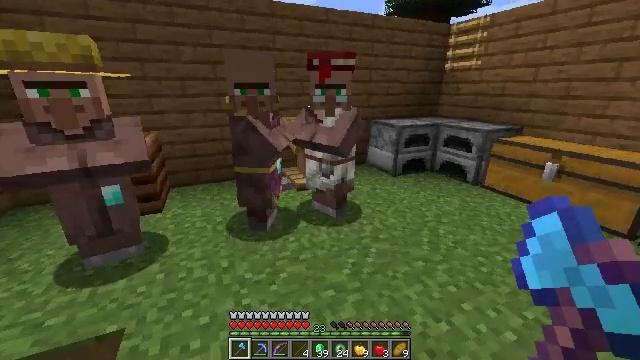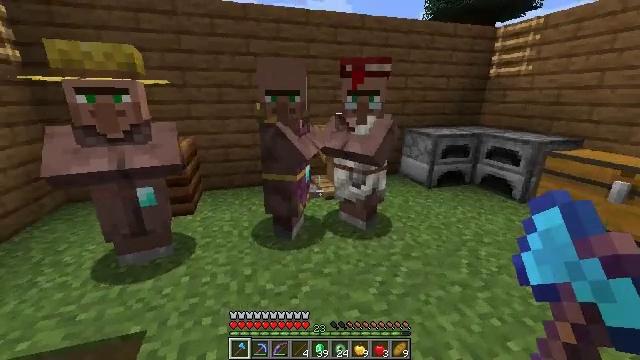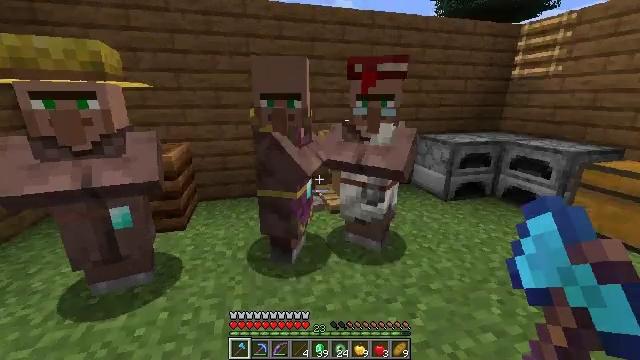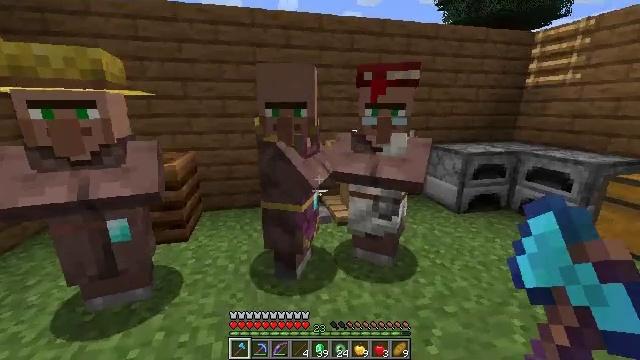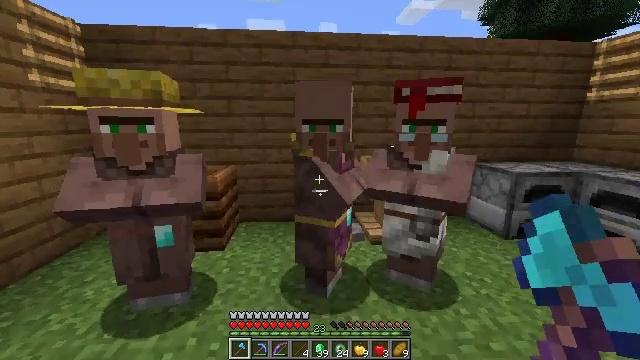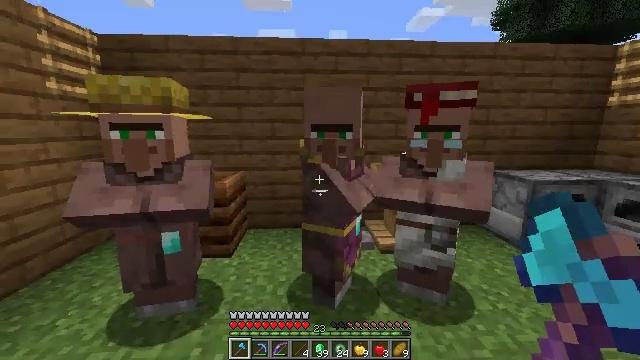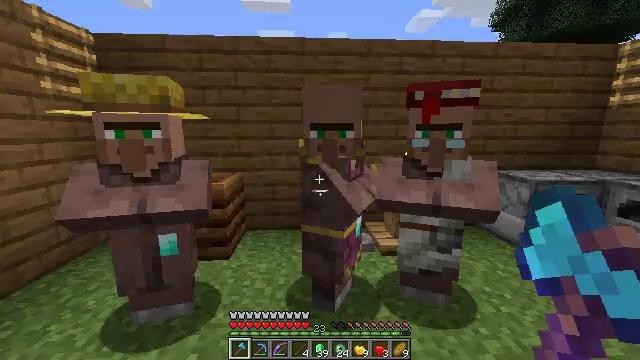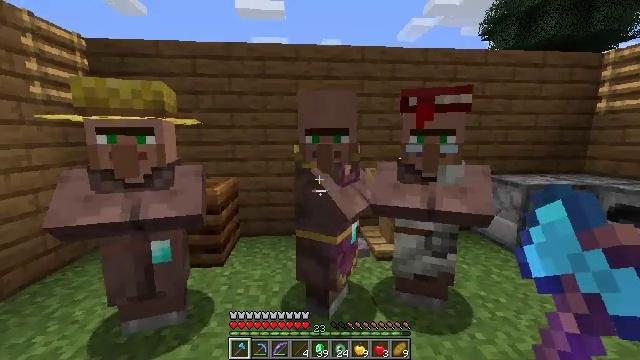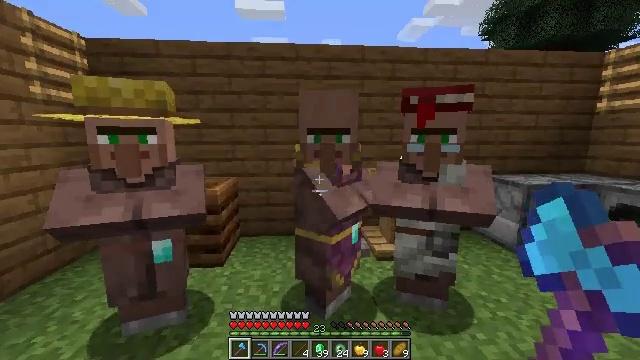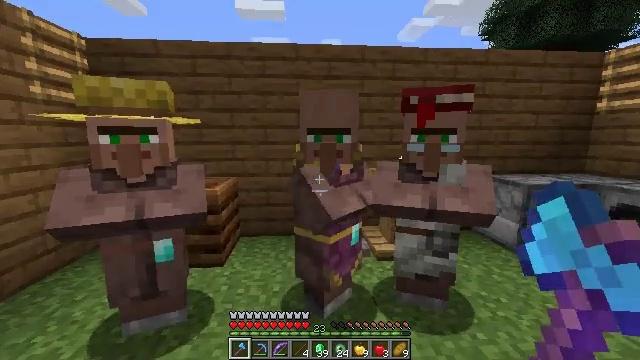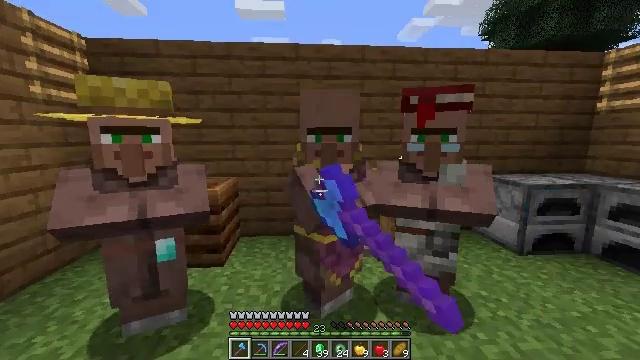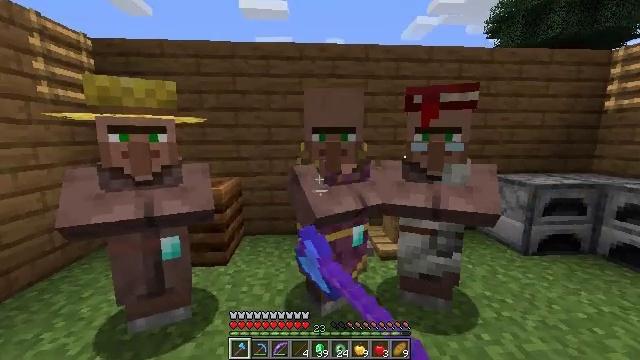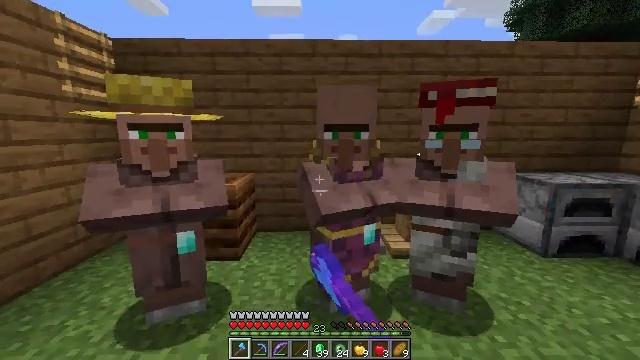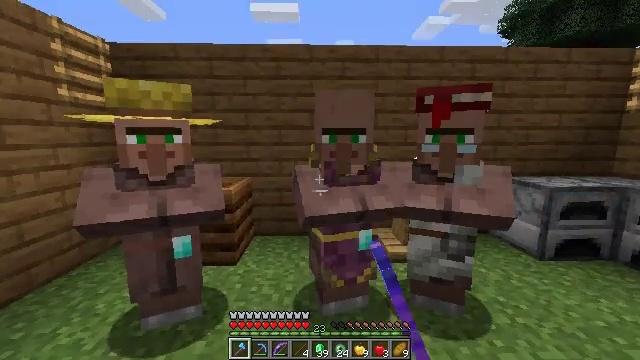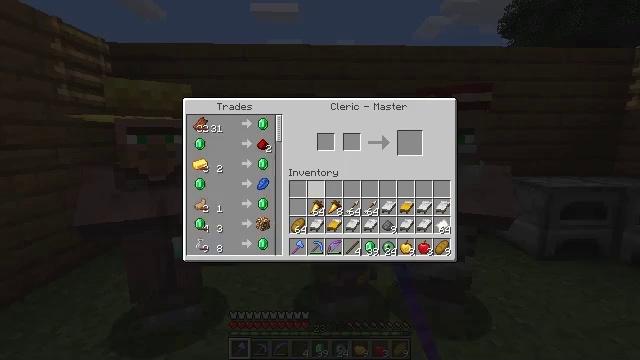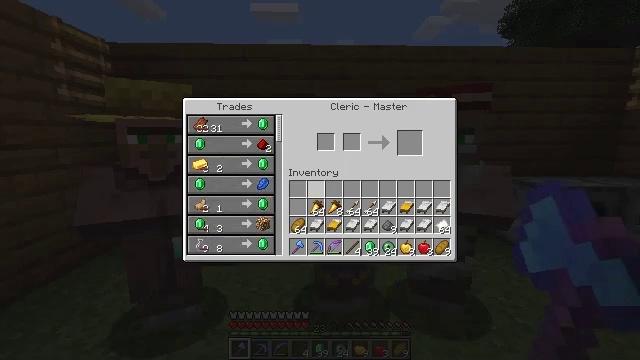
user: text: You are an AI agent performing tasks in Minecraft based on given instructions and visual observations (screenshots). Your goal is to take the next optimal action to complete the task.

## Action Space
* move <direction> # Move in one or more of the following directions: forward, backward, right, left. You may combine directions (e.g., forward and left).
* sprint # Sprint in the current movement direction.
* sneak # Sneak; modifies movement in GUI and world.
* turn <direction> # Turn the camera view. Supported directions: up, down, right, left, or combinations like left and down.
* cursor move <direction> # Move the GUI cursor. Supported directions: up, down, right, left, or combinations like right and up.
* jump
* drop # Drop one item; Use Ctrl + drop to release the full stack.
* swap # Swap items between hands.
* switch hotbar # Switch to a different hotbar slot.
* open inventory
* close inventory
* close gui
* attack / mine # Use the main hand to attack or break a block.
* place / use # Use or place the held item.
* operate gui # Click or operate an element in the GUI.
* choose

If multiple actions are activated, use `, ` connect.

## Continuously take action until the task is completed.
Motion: motion action
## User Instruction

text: Craft an ender pearl.
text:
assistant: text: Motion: move forward, turn left and up
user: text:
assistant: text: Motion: move forward, turn left
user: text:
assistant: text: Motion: turn left and up
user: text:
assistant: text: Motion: turn left and up
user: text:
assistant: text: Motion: turn left and up
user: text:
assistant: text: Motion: no_op
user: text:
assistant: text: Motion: turn right and up
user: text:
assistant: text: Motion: no_op
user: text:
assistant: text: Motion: use / place
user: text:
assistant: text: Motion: use / place
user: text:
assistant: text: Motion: use / place
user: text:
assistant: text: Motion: turn left
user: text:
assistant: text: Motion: no_op
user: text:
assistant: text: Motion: open gui
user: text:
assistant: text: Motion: no_op
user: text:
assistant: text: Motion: no_op
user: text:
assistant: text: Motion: cursor move left and down
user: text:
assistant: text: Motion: cursor move left
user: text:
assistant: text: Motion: no_op
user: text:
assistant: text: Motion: no_op
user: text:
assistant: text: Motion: no_op
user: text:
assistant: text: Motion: no_op
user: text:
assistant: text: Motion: no_op
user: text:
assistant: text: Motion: no_op
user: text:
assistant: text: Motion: no_op
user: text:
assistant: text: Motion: no_op
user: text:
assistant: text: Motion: no_op
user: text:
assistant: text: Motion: no_op
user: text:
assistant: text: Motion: no_op
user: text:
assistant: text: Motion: no_op